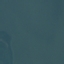
Land use / land cover class: SeaLake